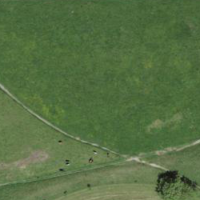
EUNIS habitat code: 52
Species observed at this site:
Galium mollugo